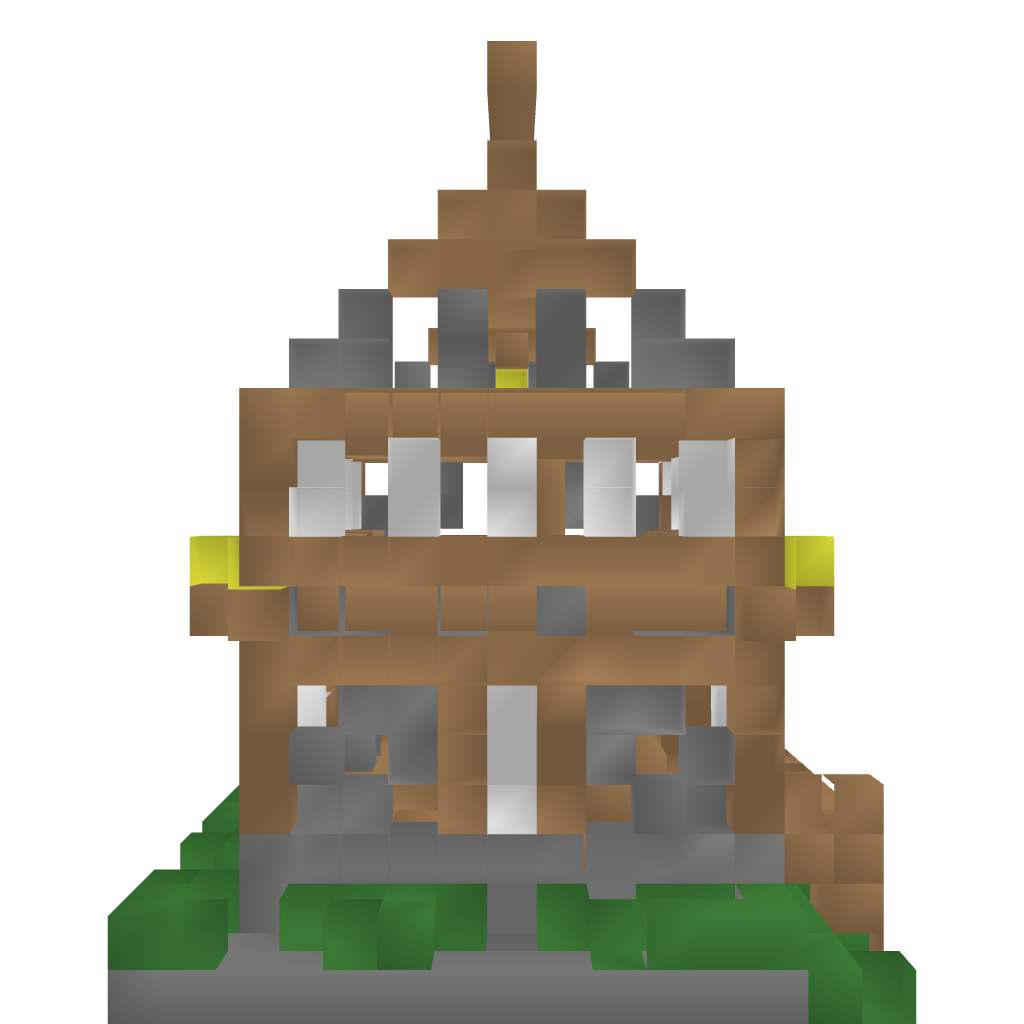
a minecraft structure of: Medieval Store bad low quality